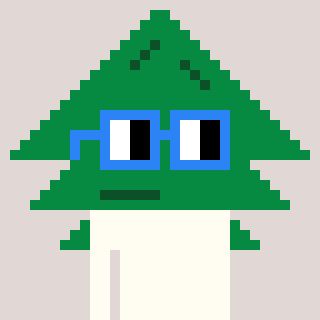
a pixel art character with square blue glasses, a fir-shaped head and a magenta-colored body on a warm background